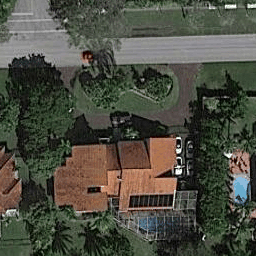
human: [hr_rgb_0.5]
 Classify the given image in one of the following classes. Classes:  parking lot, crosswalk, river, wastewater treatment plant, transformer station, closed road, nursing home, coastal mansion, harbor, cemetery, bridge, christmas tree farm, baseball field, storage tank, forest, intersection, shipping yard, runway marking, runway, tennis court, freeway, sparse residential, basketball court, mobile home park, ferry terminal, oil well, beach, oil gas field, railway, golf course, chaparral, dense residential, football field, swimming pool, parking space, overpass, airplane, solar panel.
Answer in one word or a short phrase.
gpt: sparse residential